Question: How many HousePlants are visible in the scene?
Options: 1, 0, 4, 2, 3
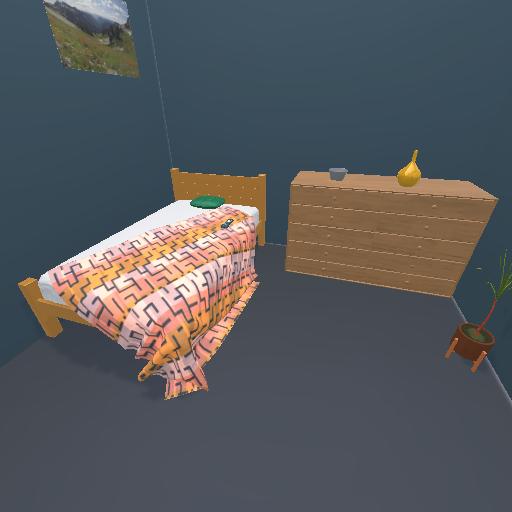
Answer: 1